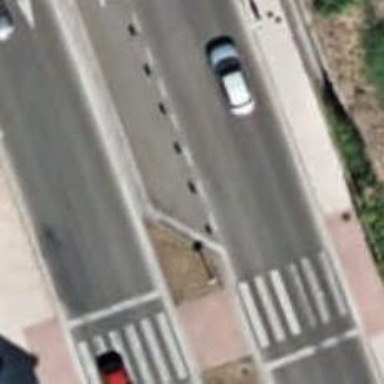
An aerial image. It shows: Bollard barrier.